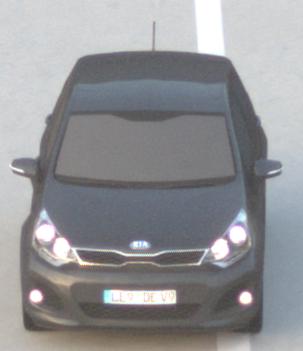
Make: KIA
Model: Rio 1.2
Detailed model: Rio (UB)
Model produced from: 2011/09
Model produced until: 2015/01
Doors: 3
Color: gray
Road condition: dry road
Daytime: sunrise or sunset
Contrast: low contrast